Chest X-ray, PA view. Patient: 39 years old, sex M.
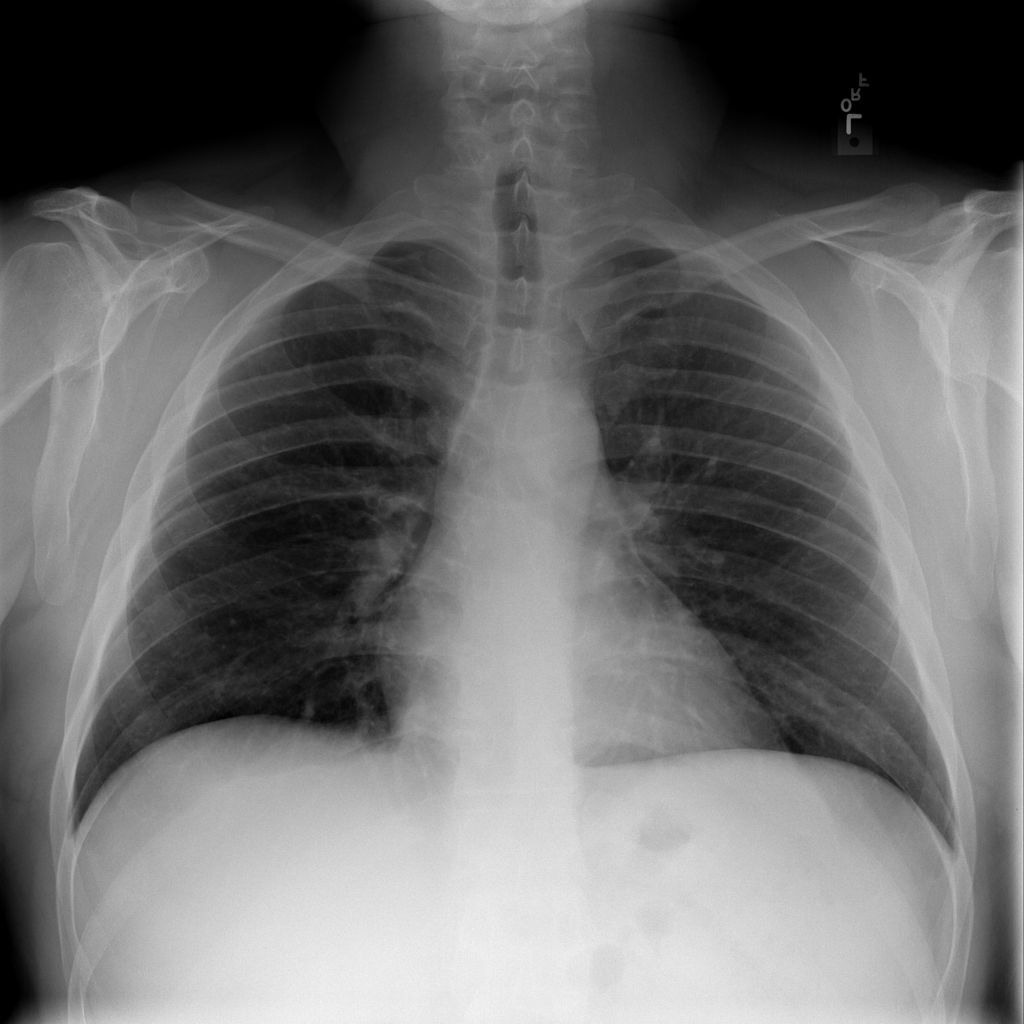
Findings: No Finding